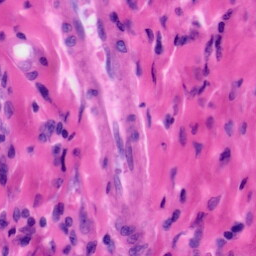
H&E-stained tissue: Tonsil